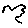
Label: bird